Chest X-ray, PA view. Patient: 72 years old, sex M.
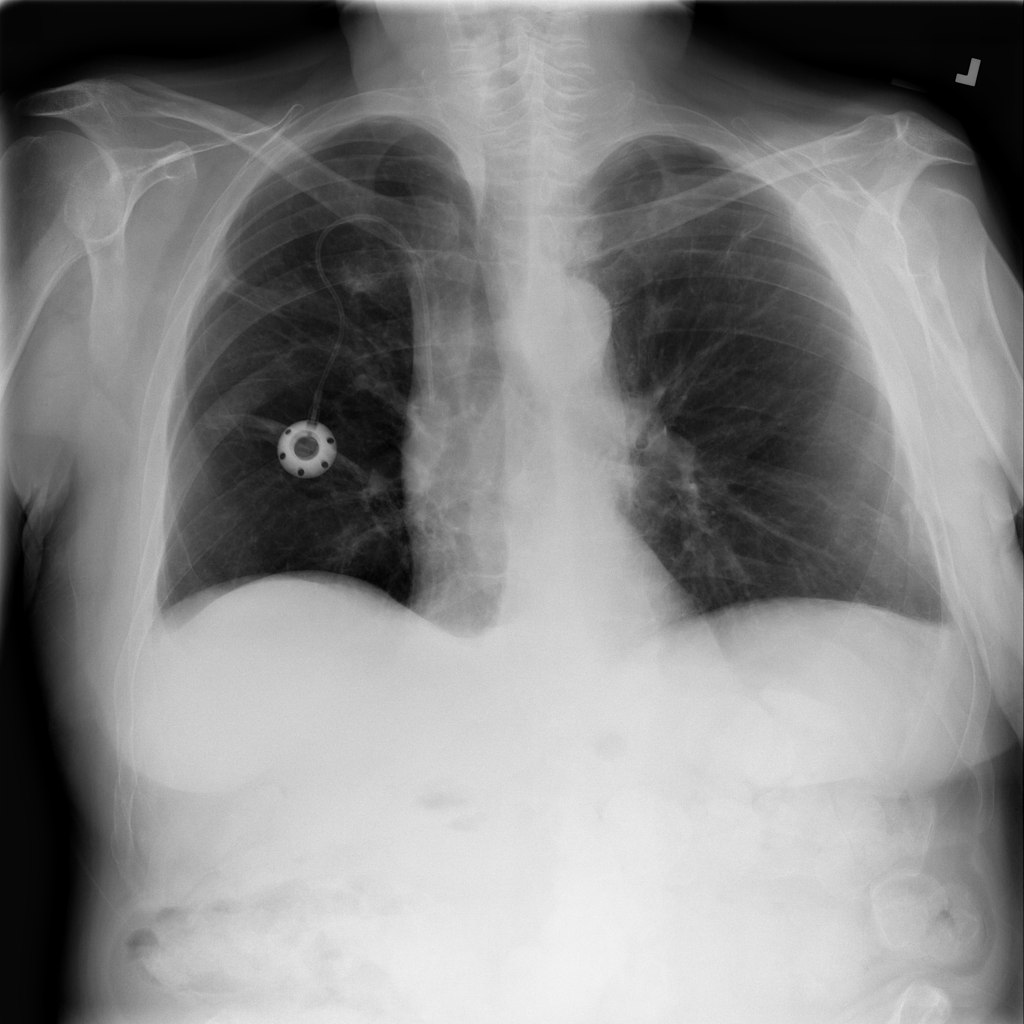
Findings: Effusion, Pneumonia